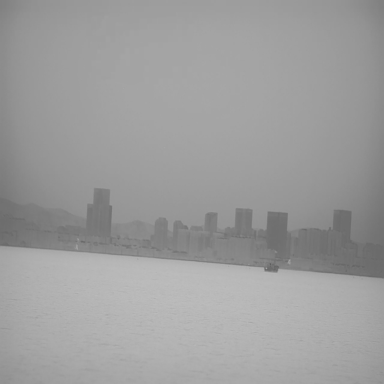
There is a bulk_carrier in the infrared image.